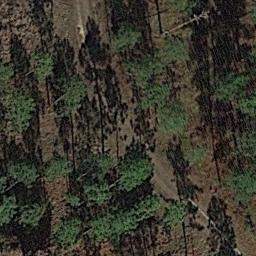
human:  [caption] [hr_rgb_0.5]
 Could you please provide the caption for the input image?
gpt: This is a dense forest .

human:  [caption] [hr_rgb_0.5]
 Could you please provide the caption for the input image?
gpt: The forest has some sparse green trees randomly arranged and a road goes through the forest .

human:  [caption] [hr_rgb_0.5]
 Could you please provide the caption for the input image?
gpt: A narrow and curved road passes through the  forest with many sparse green trees .

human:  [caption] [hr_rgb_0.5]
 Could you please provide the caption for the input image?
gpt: The forest is on the bare land .

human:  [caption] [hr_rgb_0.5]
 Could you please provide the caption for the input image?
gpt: A sparse forest with some green trees .